Brain MRI study timepoint: early_postop
T1CE (contrast-enhanced T1) slice:
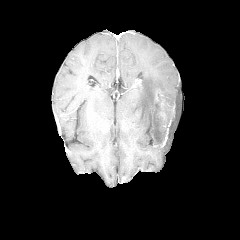
T2-FLAIR slice:
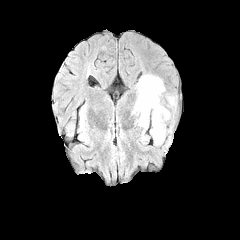